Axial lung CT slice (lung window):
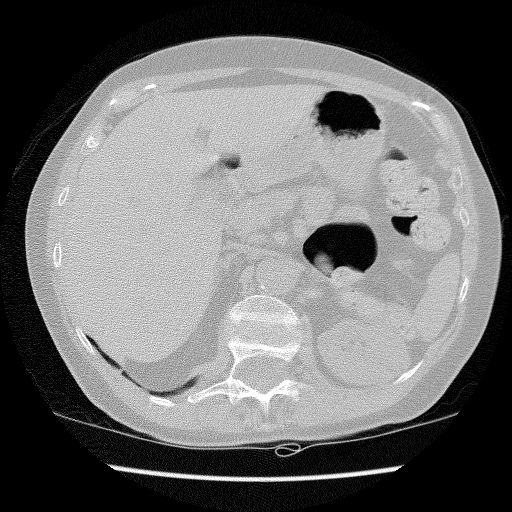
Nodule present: no